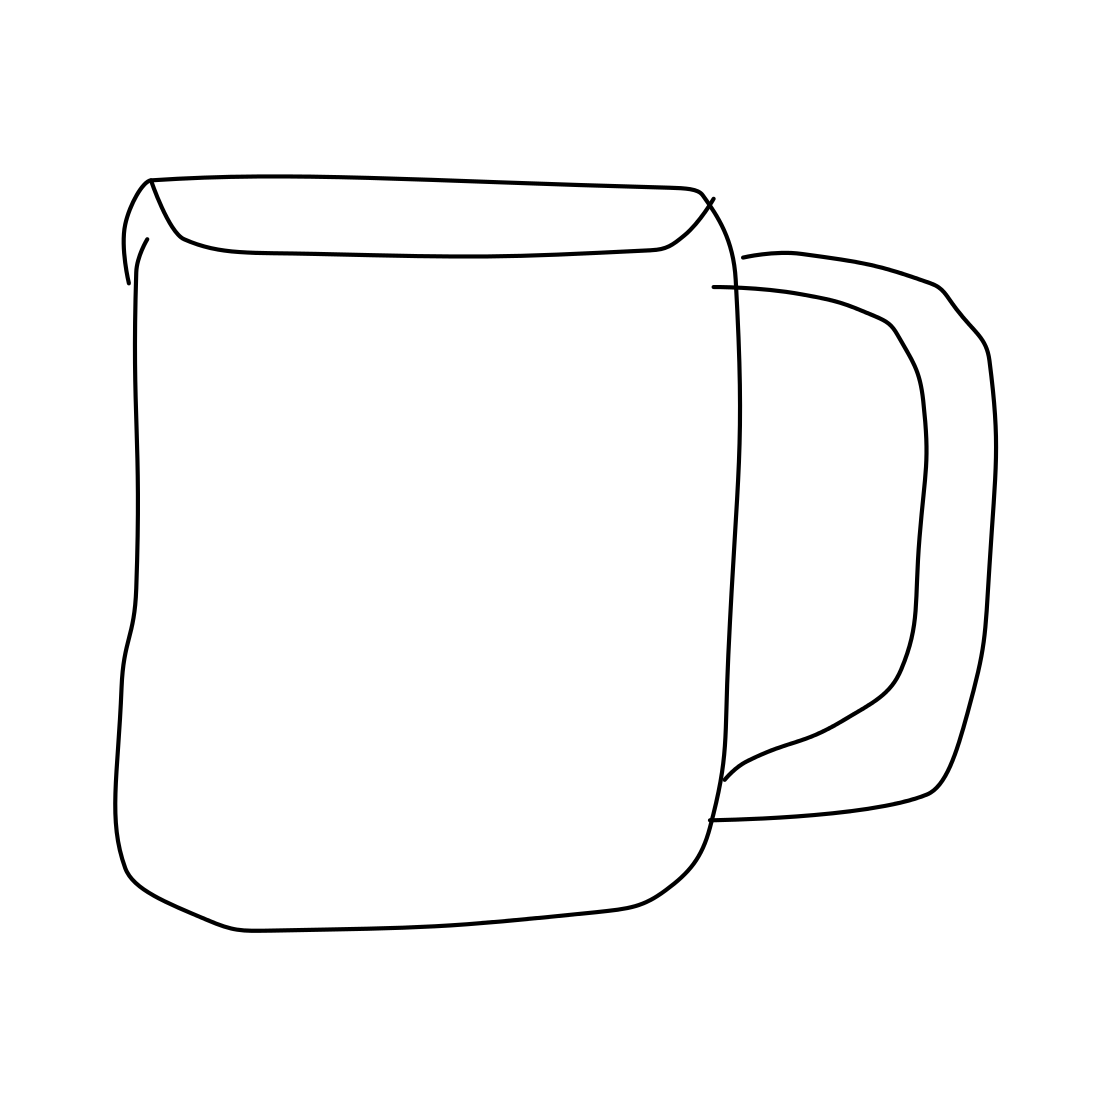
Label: mug